Question: '''
import seaborn as sns
import numpy as np
import pandas as pd
import matplotlib.pyplot as plt
%matplotlib inline
labels1 = ['A','B','C','D']
labels2 = ['E','F','G','H']
fig, ax = plt.subplots()
df = pd.DataFrame(np.random.random(size=(10,4)), columns=('A','B','C','D'))
sns.stripplot(data=df, orient='h', ax=ax)
ax2 = ax.twinx()
ax2.set(yticks=ax.get_yticks(), yticklabels=labels2);
'''

I would like to produce some labels on a secondary y-axis that line up with the y-axis ticks of a stripplot on the primary y-axis. I would like E to be at the same height as D, F with C, etc.
I have tried some different methods to align the ticks but having no luck.
Any other suggestions for how to add these labels helpfully accepted.
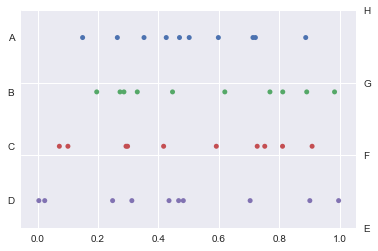
Answer: The ticks are already set correctly using
'ax2.set(yticks=ax.get_yticks(), yticklabels=labels2)'. What is missing is the limits of the axes. This has to be the same for both axes.
You can either use
'''
ax2.set_ylim(ax.get_ylim())
'''
or go along with '.set':
'''
ax2.set(yticks=ax.get_yticks(), yticklabels=labels2, ylim=ax.get_ylim())
'''
Complete example:
'''
import seaborn as sns
import numpy as np
import pandas as pd
import matplotlib.pyplot as plt
labels1 = ['A','B','C','D']
labels2 = ['E','F','G','H']
fig, ax = plt.subplots()
df = pd.DataFrame(np.random.random(size=(10,4)), columns=('A','B','C','D'))
sns.stripplot(data=df, orient='h', ax=ax)
ax2 = ax.twinx()
ax2.set(yticks=ax.get_yticks(), yticklabels=labels2, ylim=ax.get_ylim())
plt.show()
'''
<URL>